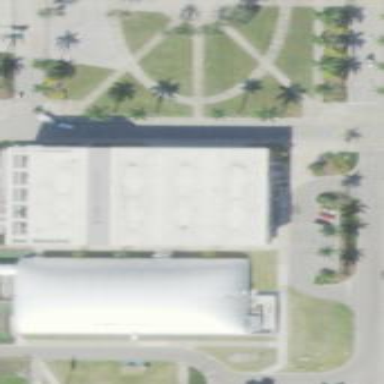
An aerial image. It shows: Fitness center building.